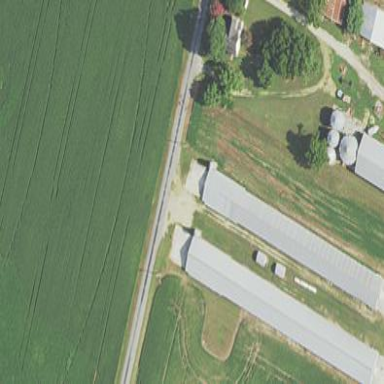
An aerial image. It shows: Farm auxiliary building.